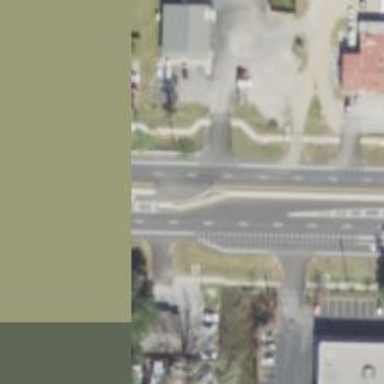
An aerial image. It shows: Asphalt road with primary link designation.